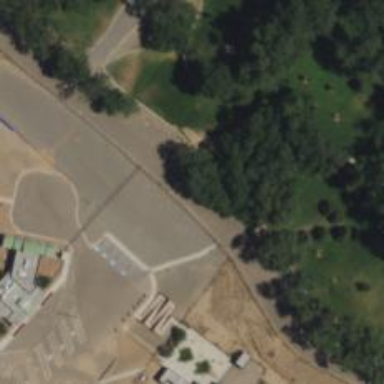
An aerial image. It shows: Disc golf tee area.